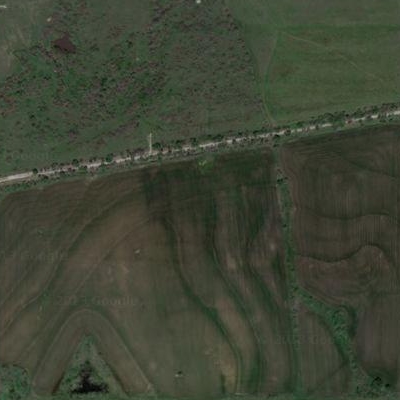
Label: Grass